Chest X-ray:
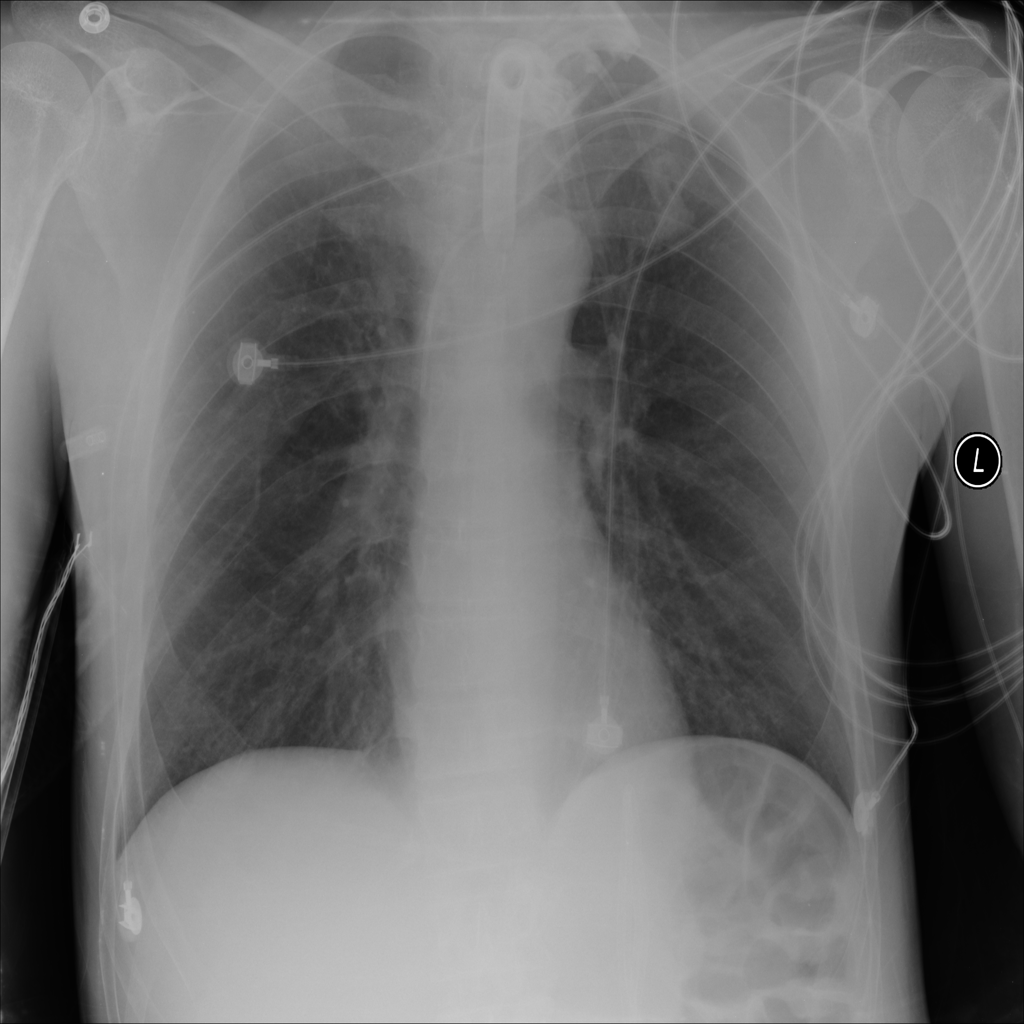
No abnormal finding: yes